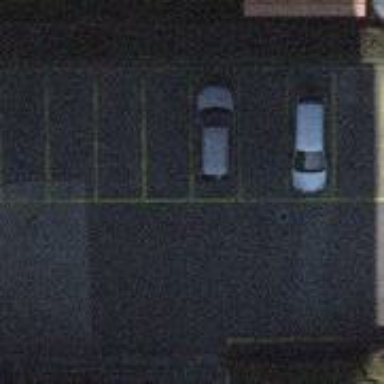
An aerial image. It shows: Parking area with surface.